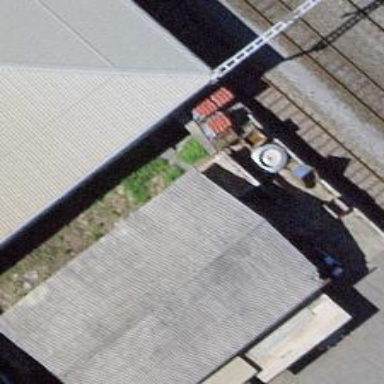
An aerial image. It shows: Industrial building.